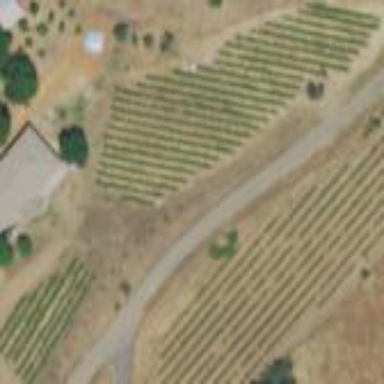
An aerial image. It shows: Vineyard with wine grapes as the main crop.